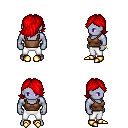
a pixel art fantasy rpg character, male body template, dark elf, purple skin, brown pirate shirt, white pants, red swoop hairstyle, bracelets, gold boots, four views (front, back, left, right), 2x2 character sprite sheet, small pixel art, hard edges, no anti-aliasing